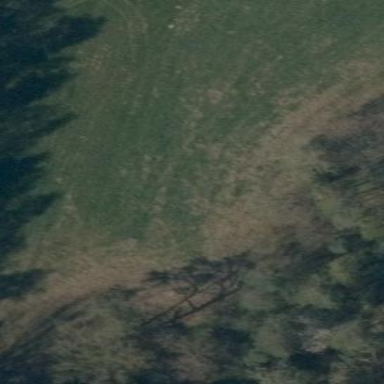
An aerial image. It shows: Beautiful meadow.